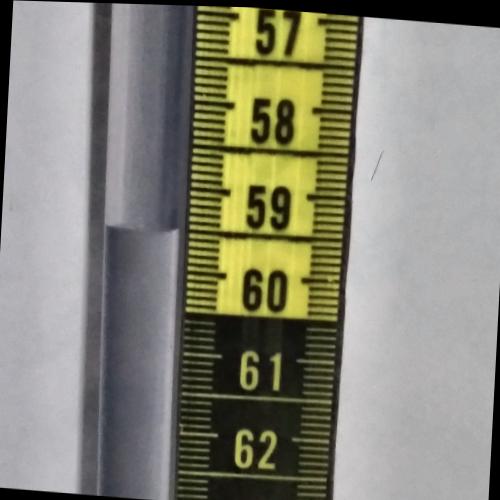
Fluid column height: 59.5 cm